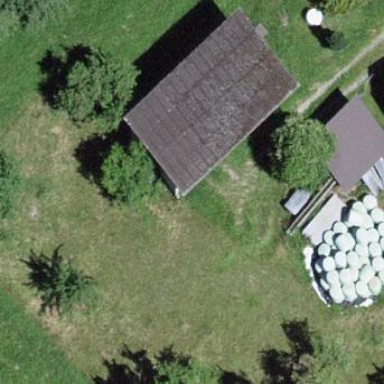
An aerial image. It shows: Shed.